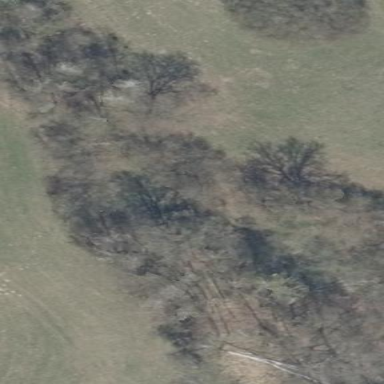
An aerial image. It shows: Forest area.